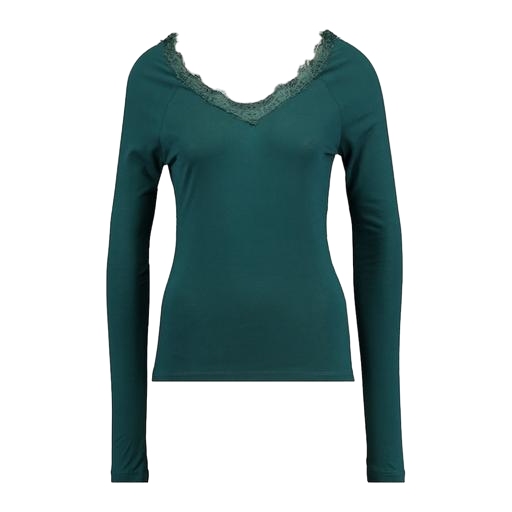
long-sleeve t-shirt only macy, her longsleeve top, long sleeved green top, white background